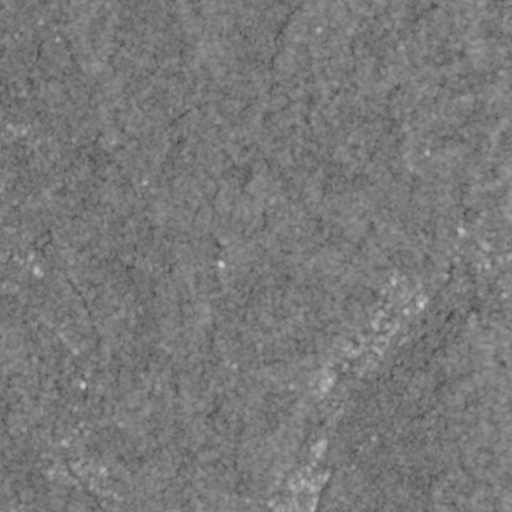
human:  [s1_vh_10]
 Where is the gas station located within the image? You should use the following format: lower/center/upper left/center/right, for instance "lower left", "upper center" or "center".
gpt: The gas station is located in the lower center of the image.
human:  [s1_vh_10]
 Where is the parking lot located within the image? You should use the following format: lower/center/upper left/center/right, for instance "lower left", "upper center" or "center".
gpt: The parking lot is located in the lower left of the image.
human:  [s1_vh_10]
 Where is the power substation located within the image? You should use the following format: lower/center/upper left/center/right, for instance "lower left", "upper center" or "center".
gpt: The power substation is located in the lower center of the image.
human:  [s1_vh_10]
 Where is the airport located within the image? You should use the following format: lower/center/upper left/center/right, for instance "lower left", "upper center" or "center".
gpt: There is no airport in the image.

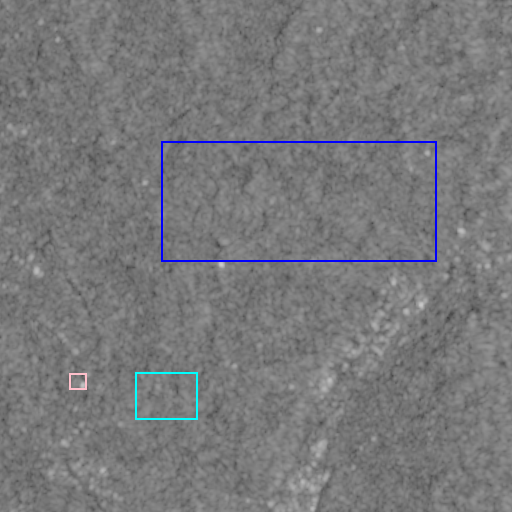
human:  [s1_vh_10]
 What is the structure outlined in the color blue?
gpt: The structure outlined in blue is a crop field.
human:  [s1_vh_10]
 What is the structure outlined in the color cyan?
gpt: The structure outlined in cyan is a park.
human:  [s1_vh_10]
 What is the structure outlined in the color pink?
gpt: The structure outlined in pink is a parking lot.
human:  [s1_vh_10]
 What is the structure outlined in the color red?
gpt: There is no red outline.